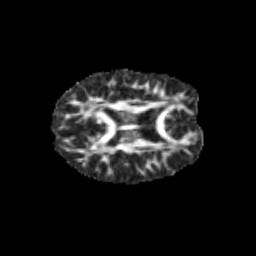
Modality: FA
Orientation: axial
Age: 13
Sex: female
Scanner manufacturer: siemens
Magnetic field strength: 3 T
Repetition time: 3.8 s
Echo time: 0.07 s